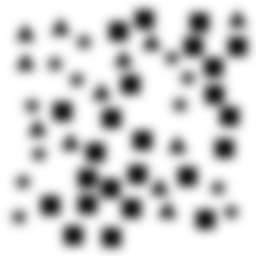
Squares: 24
Triangles: 12
Stars: 12
Total shapes: 48